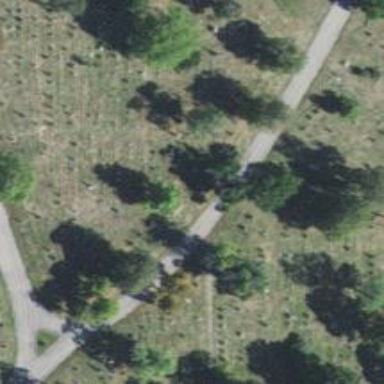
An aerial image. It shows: Memorial in cemetery with graves.